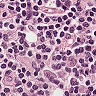
Metastatic tissue present: no